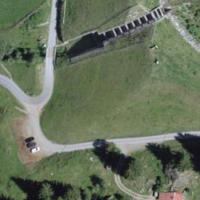
EUNIS habitat code: 26
Species observed at this site:
Sambucus racemosa